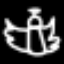
Label: angel